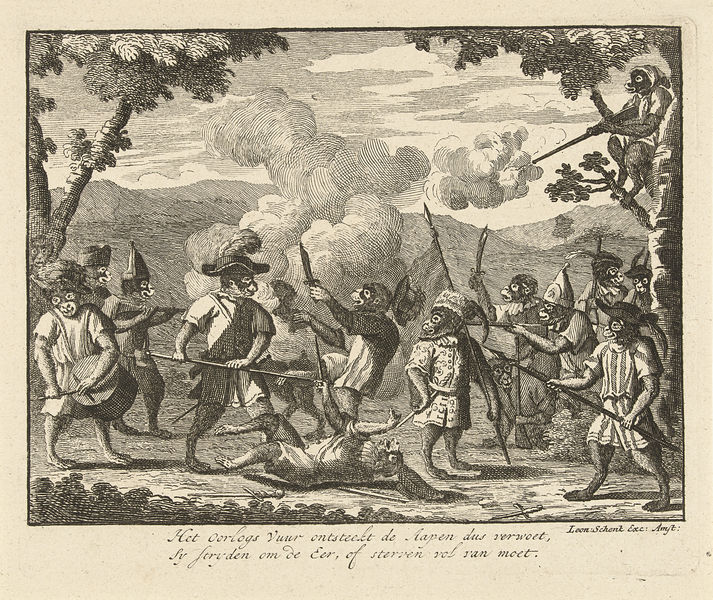
Titel: Apen in oorlog
Künstler: Leonard Schenk
Standort: Amsterdam
Institution: Rijksmuseum
Schlagwörter: angriff, weiß, wolken, bäume, schwarz, gewalt, krieg, stich, illustration, satire, waffen, speere, postkarte, affen